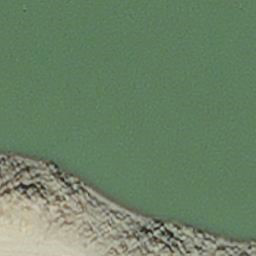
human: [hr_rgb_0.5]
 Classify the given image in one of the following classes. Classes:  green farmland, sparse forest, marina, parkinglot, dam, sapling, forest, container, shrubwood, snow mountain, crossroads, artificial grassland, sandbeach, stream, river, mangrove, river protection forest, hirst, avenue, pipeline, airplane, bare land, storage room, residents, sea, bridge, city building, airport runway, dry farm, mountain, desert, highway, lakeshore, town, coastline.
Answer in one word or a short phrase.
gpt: hirst